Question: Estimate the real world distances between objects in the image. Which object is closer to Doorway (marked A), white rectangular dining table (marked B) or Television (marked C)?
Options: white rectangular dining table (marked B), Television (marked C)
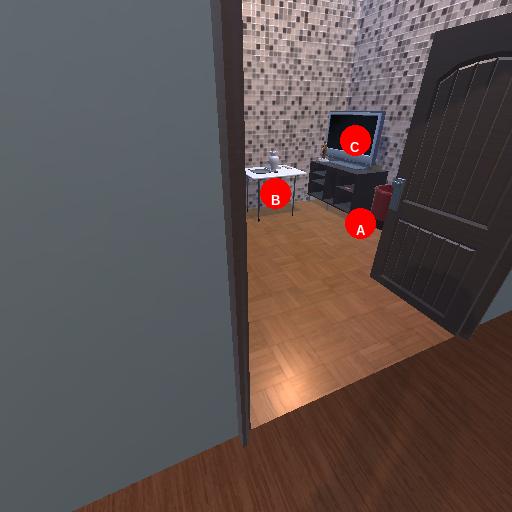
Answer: white rectangular dining table (marked B)